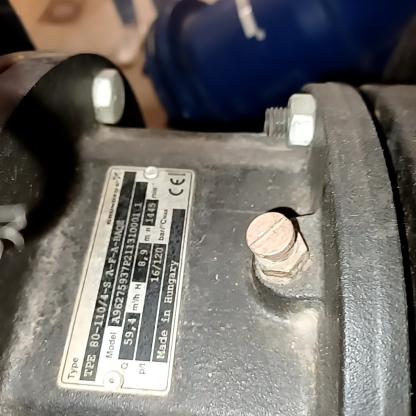
Klasa: tabliczka-znamionowa